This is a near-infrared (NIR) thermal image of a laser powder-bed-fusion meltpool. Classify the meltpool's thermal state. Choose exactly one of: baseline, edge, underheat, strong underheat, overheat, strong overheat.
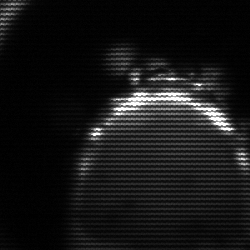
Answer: edge